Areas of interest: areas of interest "Park Square"
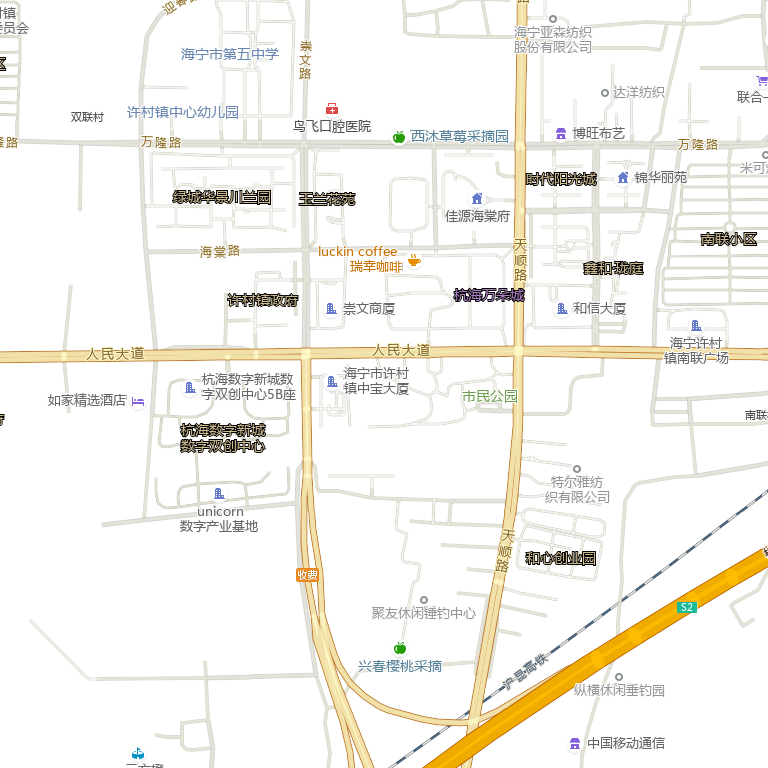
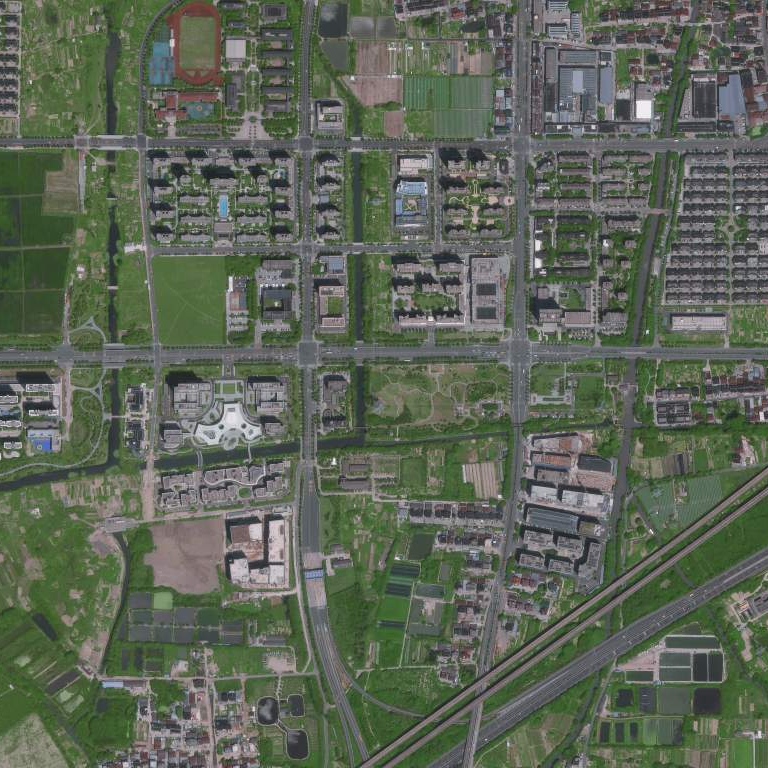